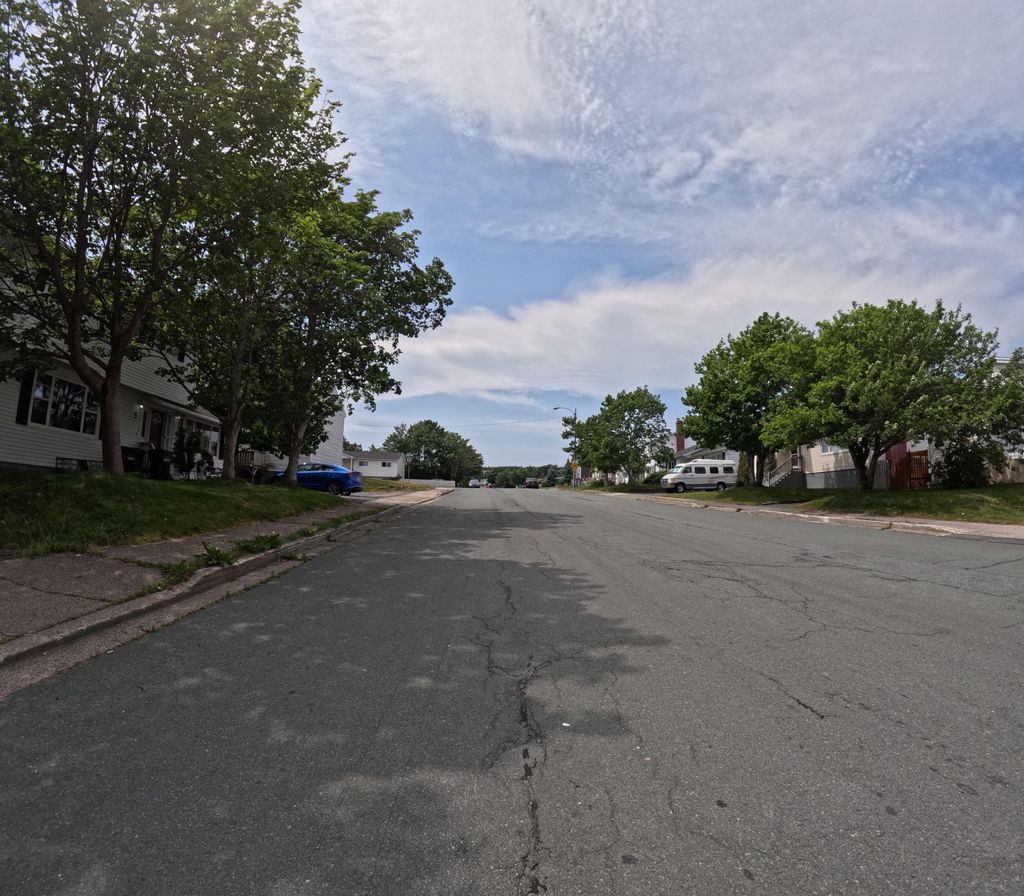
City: st_johns